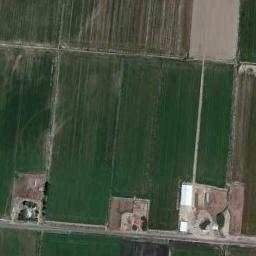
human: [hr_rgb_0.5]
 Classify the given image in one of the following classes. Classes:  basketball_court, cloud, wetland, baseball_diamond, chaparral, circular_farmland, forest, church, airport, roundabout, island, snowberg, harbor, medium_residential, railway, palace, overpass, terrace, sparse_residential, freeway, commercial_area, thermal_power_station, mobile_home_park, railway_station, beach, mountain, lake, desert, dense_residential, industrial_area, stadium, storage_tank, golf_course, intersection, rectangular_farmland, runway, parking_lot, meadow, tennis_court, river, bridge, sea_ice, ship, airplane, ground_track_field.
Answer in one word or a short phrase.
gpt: rectangular_farmland